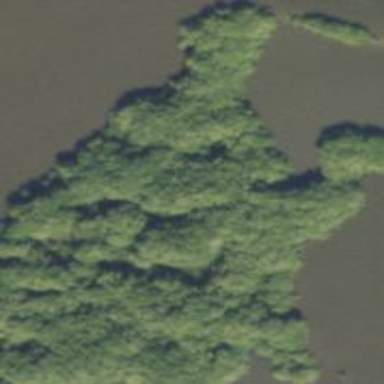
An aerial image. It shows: Wetland area with mangrove vegetation.